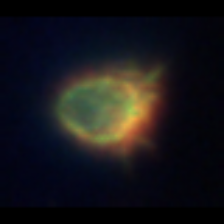
Taxon: Ciliates
Group: Other